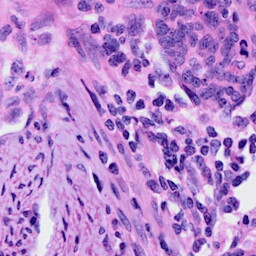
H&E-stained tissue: Cervix